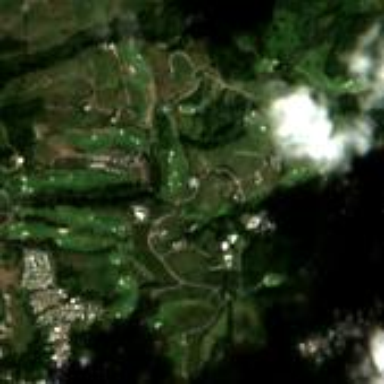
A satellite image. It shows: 18-hole golf course classified as leisure land.